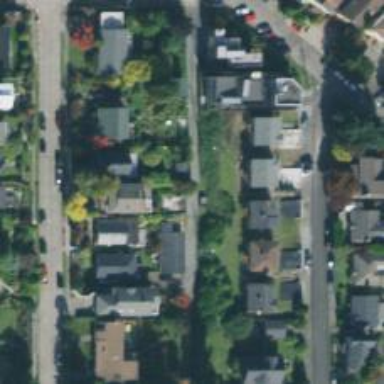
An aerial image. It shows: Alley classified as service road.